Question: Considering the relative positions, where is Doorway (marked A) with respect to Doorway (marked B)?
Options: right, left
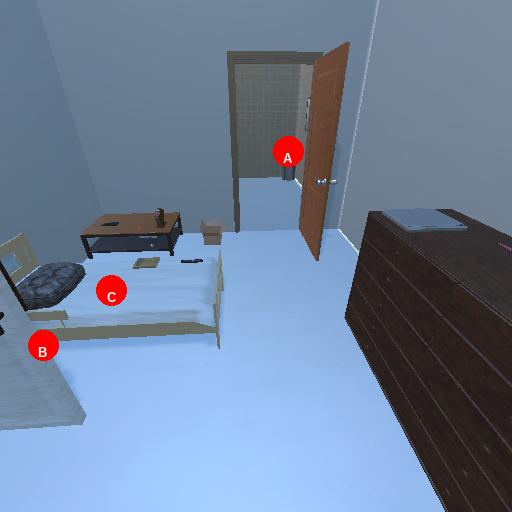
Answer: right